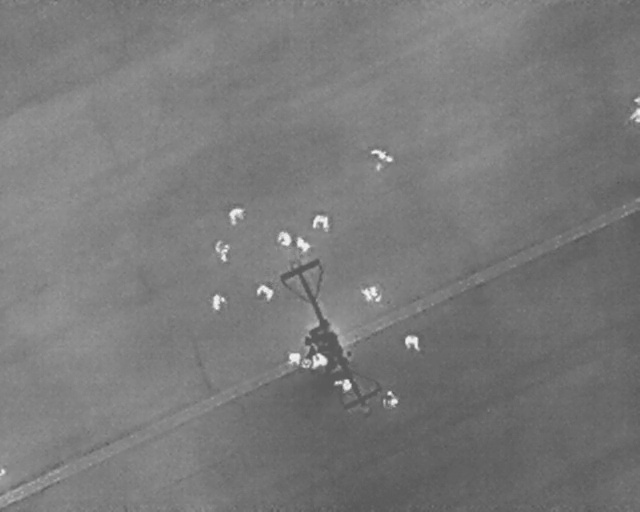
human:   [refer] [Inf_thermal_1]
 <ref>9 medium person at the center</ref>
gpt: <box>[[48, 41, 51, 44, 2], [35, 40, 38, 43, 2], [42, 44, 45, 47, 2], [45, 46, 48, 49, 2], [33, 47, 36, 50, 2], [40, 54, 42, 59, 32], [32, 57, 35, 60, 2], [62, 65, 65, 68, 2], [44, 68, 47, 71, 2]]</box>

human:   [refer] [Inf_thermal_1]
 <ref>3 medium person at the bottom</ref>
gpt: <box>[[52, 73, 54, 76, 2], [48, 68, 51, 71, 2], [59, 76, 62, 79, 2]]</box>

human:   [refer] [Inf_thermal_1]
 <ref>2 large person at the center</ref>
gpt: <box>[[57, 28, 61, 33, 2], [56, 54, 59, 59, 2]]</box>